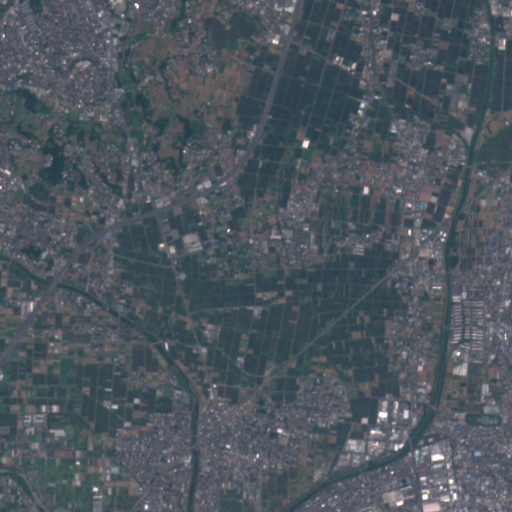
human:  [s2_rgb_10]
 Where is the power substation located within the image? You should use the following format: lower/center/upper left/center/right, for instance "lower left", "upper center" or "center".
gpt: The power substation is located in the lower right of the image.
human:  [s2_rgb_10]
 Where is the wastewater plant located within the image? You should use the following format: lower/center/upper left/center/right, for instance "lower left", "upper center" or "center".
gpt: The wastewater plant is located in the lower right of the image.
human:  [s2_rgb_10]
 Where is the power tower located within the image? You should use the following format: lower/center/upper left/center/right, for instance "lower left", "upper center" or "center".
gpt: There is no power tower in the image.